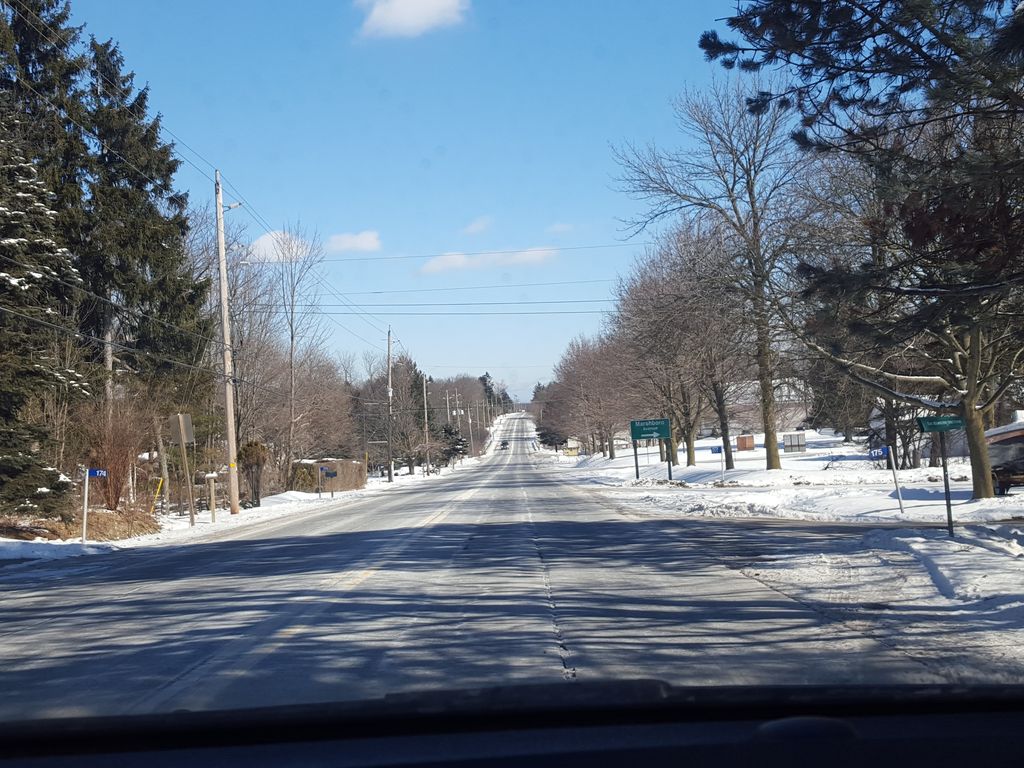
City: hamilton